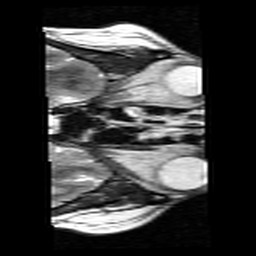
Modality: T2w
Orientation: axial
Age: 33
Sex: female
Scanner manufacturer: siemens
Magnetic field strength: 3 T
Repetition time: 7 s
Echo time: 0.085 s